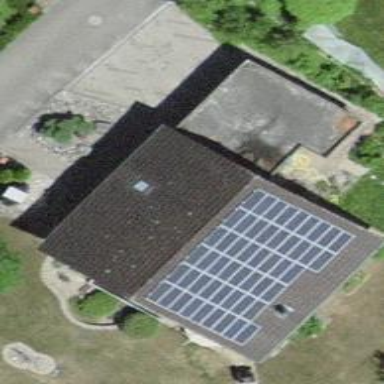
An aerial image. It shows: Solar power generator with photovoltaic panels.